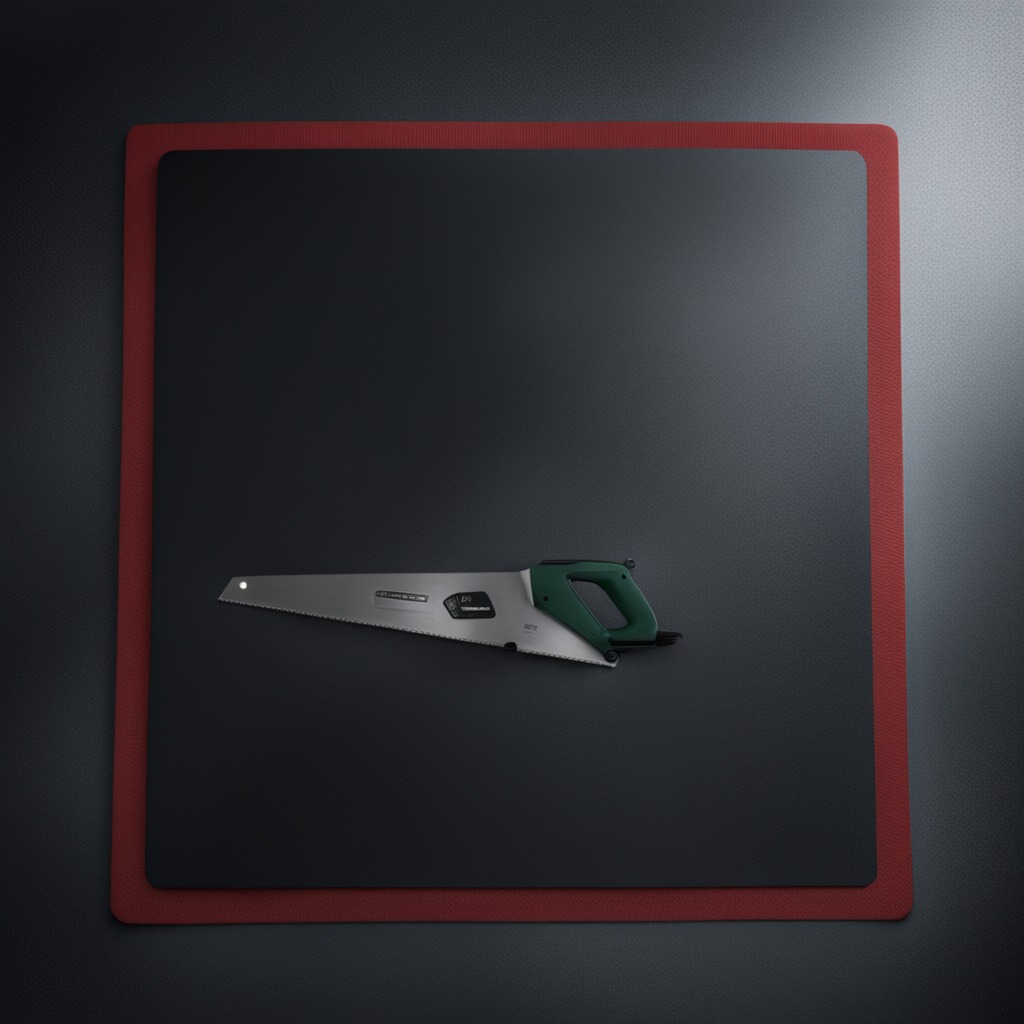
A metal saw is lying on a clean granite tabletop covered with a red rubber mat inside a workshop at night dim ambient light soft shadows worn but beneath the mat